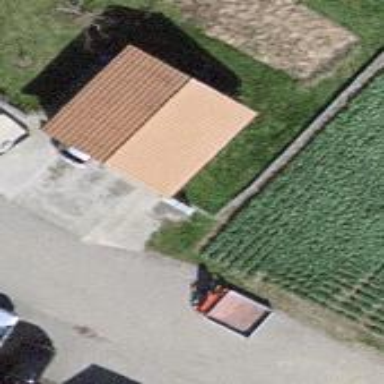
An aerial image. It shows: Garage building.